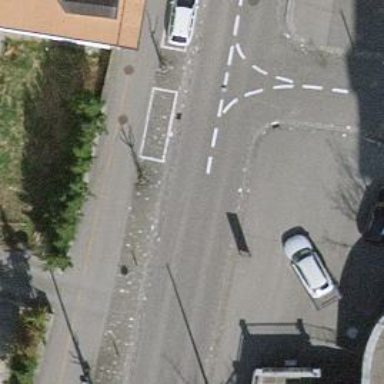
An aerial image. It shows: Asphalt footway.